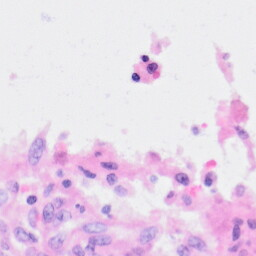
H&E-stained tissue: Kidney